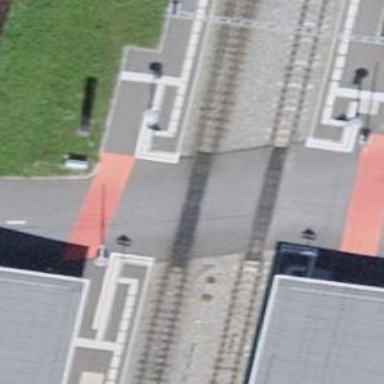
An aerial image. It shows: Railway level crossing.